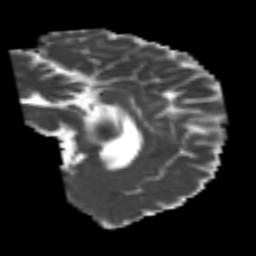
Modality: MD
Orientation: sagittal
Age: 50
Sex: male
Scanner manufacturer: siemens
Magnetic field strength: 3 T
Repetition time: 4.999 s
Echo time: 0.07946 s